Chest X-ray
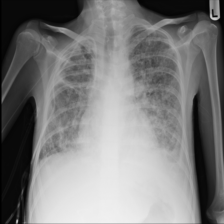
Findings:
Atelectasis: negative
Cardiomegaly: negative
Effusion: positive
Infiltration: positive
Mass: negative
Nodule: negative
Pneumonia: negative
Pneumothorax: negative
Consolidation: negative
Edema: positive
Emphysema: negative
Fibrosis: negative
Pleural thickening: positive
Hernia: negative